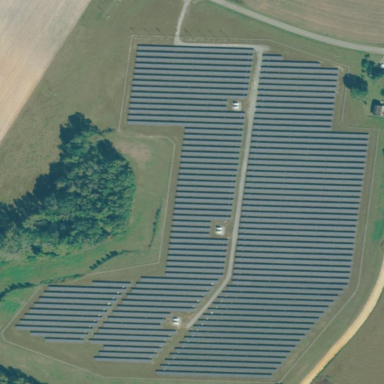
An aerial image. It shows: Solar power plant with photovoltaic technology surrounded by fence.